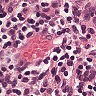
Metastatic tissue present: no